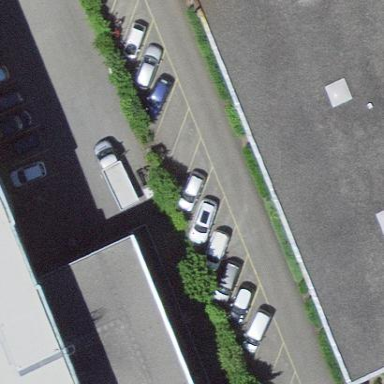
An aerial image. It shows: Parking area along the street side with diagonal orientation.